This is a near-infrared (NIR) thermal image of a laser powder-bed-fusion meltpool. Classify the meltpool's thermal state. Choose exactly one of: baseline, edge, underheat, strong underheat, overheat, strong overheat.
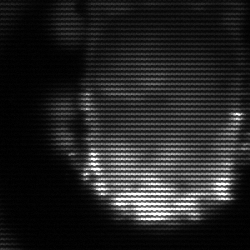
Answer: baseline